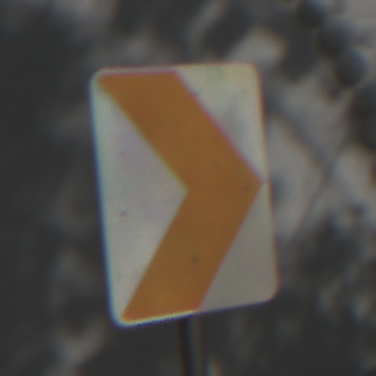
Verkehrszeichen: RichtungstafelnInKurvenKleinLinks
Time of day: Midday
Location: Outdoor (Suburban)
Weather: Clear
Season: NotSpecified
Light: Natural